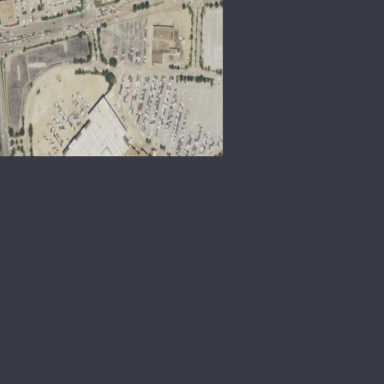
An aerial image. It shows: Retail area.